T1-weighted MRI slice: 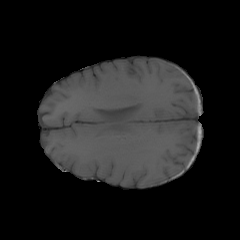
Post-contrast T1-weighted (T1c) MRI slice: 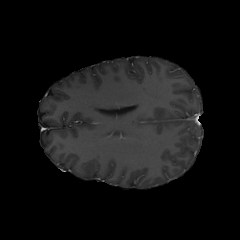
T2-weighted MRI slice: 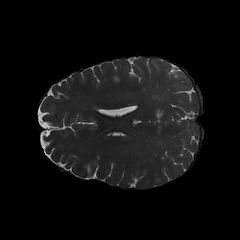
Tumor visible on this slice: no